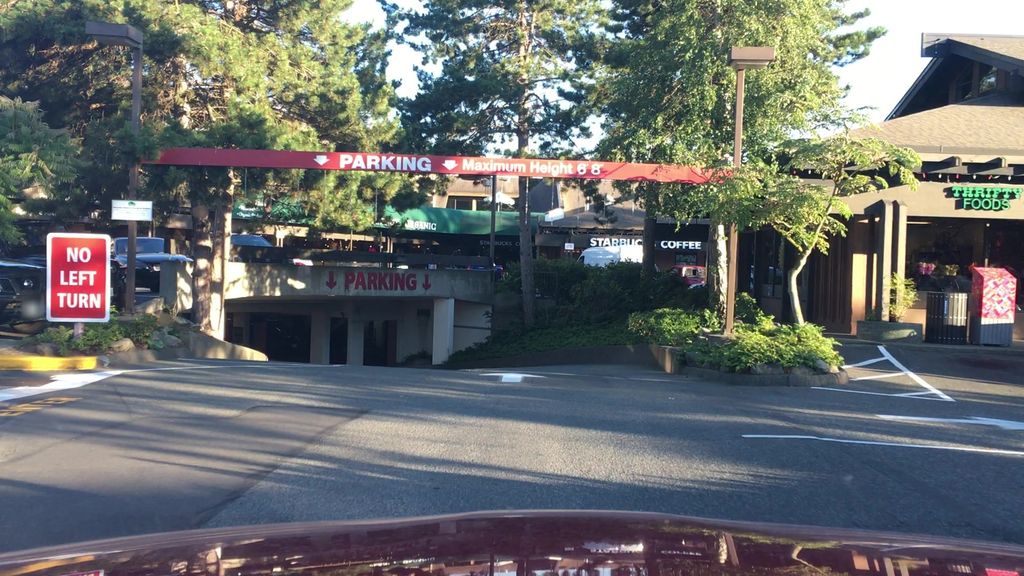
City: victoria